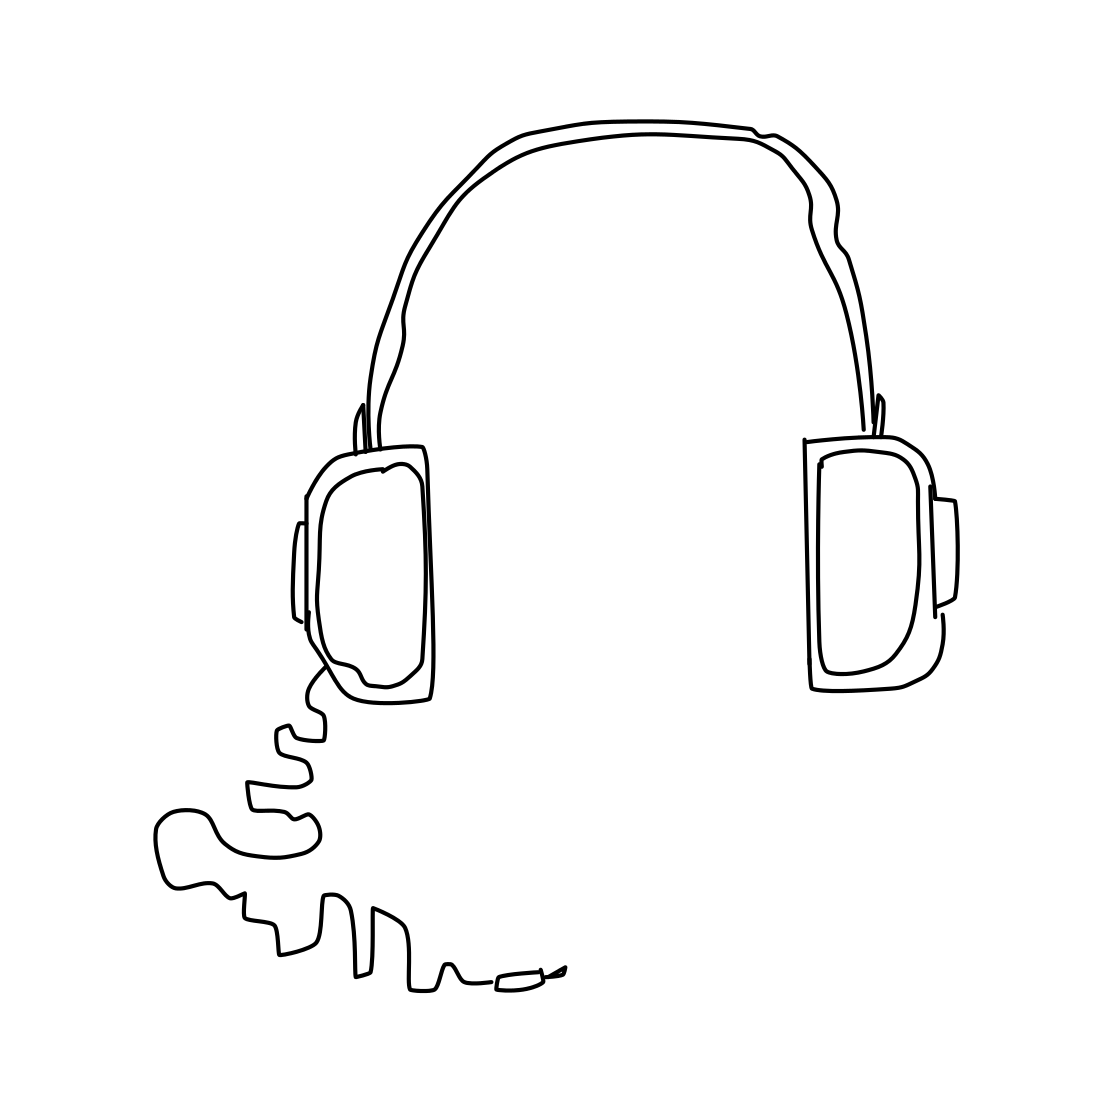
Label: head-phones